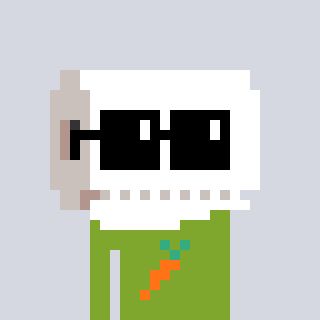
a pixel art character with square black sunglasses, a toiletpaper-full-shaped head and a slimegreen-colored body on a cool background